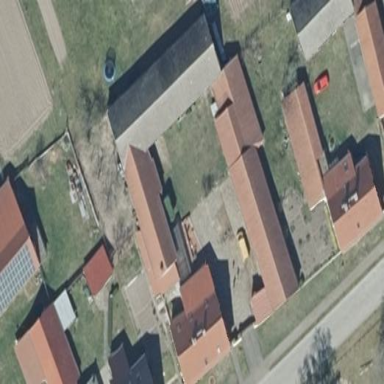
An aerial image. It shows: Building with gabled roof oriented along and colored grey.